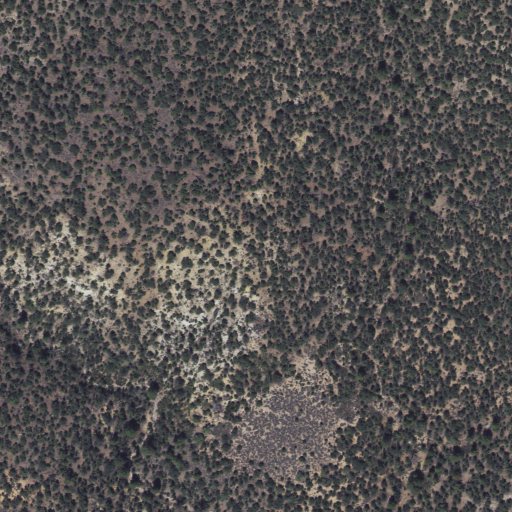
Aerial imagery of plain(s) in Utah named Whites Flat containing only evergreen forest